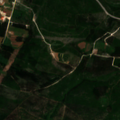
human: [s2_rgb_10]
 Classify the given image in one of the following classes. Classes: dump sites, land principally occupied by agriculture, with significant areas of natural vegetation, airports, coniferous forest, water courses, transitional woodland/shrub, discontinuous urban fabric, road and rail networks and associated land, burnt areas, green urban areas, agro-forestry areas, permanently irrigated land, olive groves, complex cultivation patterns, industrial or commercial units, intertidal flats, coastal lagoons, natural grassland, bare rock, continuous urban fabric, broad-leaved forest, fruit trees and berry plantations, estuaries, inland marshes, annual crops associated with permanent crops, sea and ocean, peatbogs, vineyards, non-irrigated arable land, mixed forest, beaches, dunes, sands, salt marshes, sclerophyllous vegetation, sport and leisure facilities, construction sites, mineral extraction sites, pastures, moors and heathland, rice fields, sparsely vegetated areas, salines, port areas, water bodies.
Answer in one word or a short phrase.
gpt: complex cultivation patterns, broad-leaved forest, mixed forest, sclerophyllous vegetation